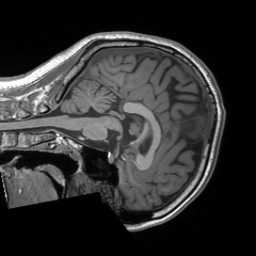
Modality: T1w
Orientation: sagittal